Question: I think I'm missing something but I cant seem to get await to work in .net 4.5
Does anyone know the correct syntax here? everywhere I've looked seems to use exactly what I've got. (see <URL>

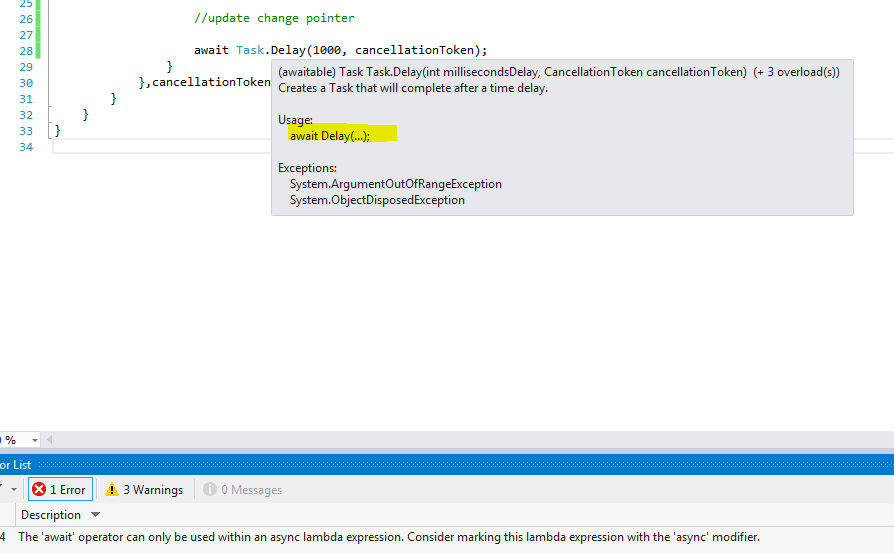
Answer: It looks like you're trying to invoke an asynchronous method from a lambda. You're probably missing the 'async' at the start. For example"
'''
SomeMethod(async () =>
{
//...
await Task.Delay(1000, cancellationToken);
});
'''